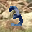
Label: 3